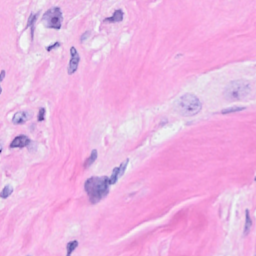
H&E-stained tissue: Breast